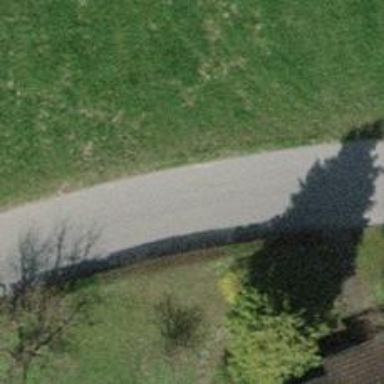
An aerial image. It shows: Paved residential road.